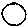
Label: circle